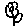
Label: flower